Field crop: maize
Growth stage: 2
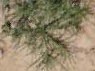
Species: salsola